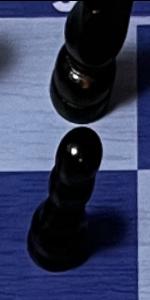
Label: Pawn_Black